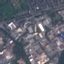
Land use / land cover: Industrial